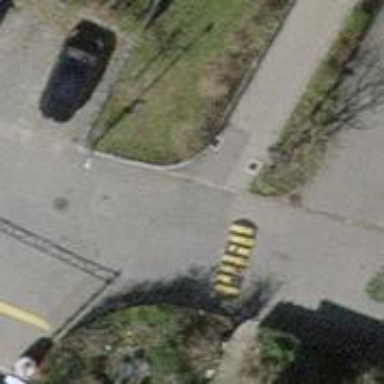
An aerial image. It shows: Cycle barrier.